Question: What is the value of the measurement in the image?
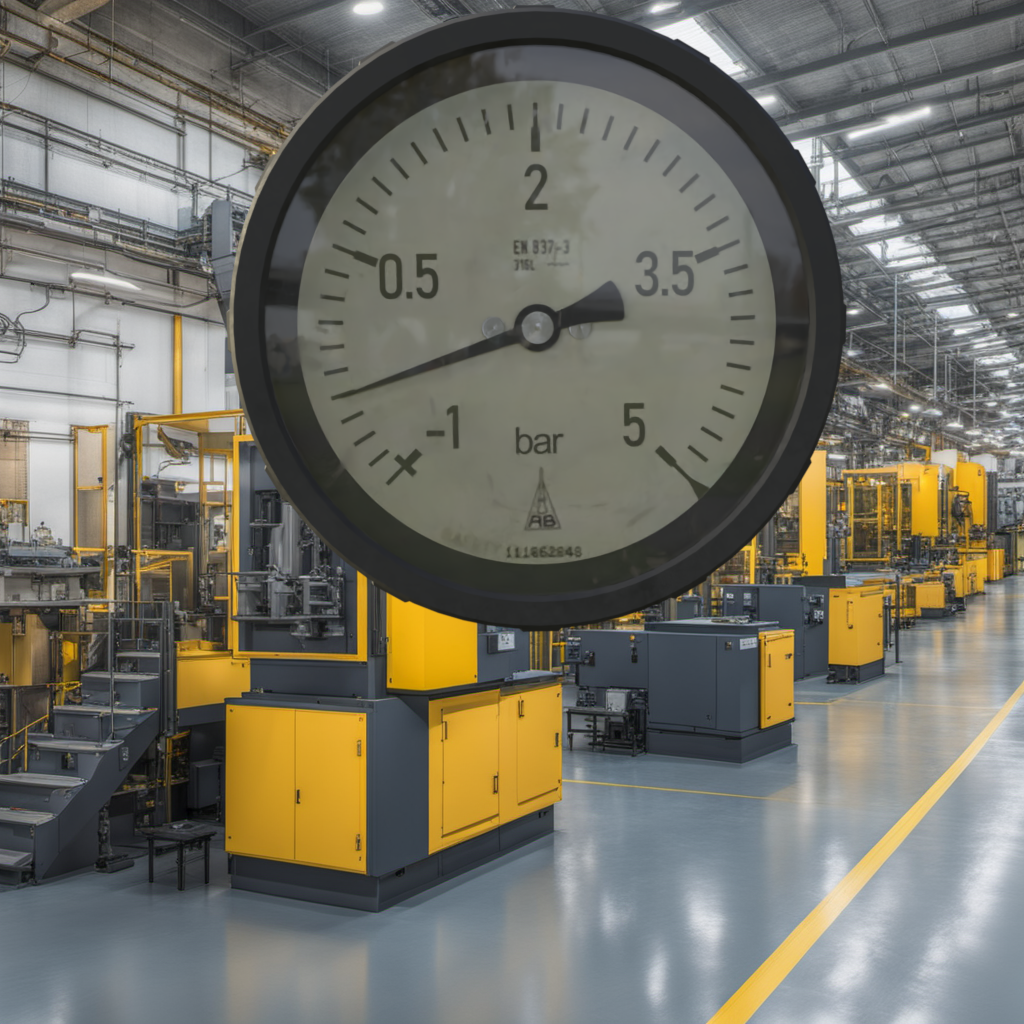
Answer: The result is -0.44
Question: What is the value range of the measurement in the image?
Answer: The range is from -1 to 5
Question: What is the minimum and maximum reading range of this measurement?
Answer: The minimum value is -1 and the maximum value is 5